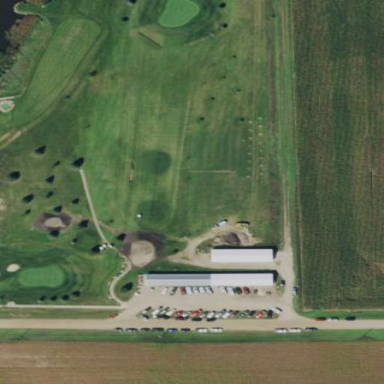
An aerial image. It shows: Golf rough area.